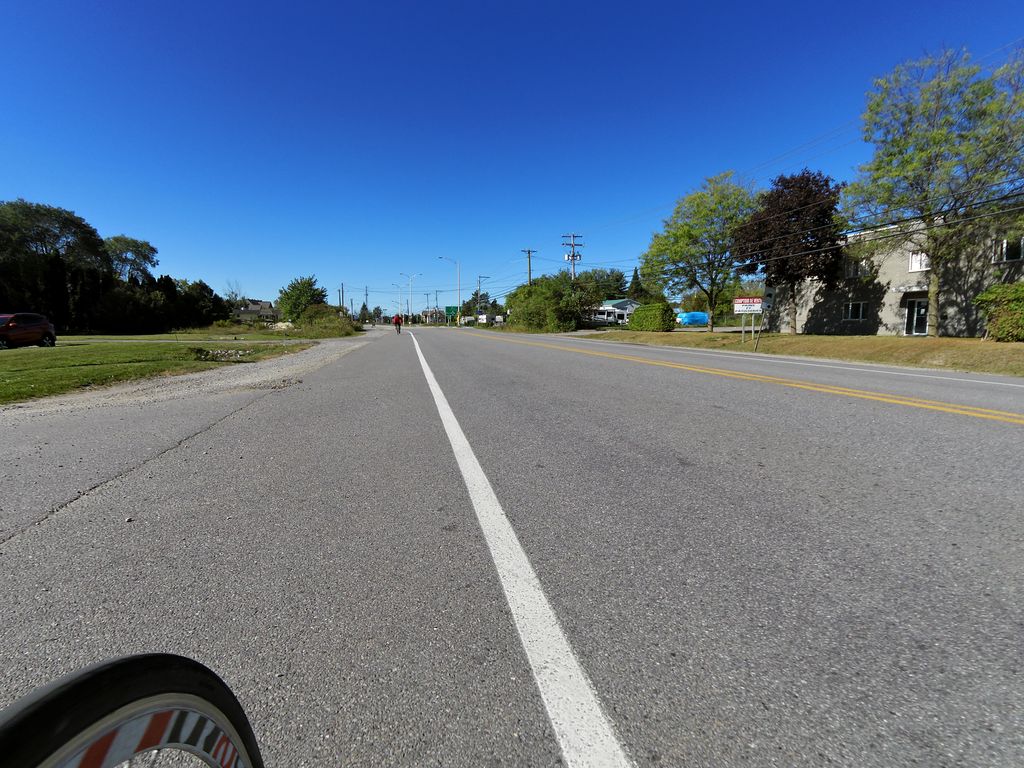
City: ottawa-gatineau